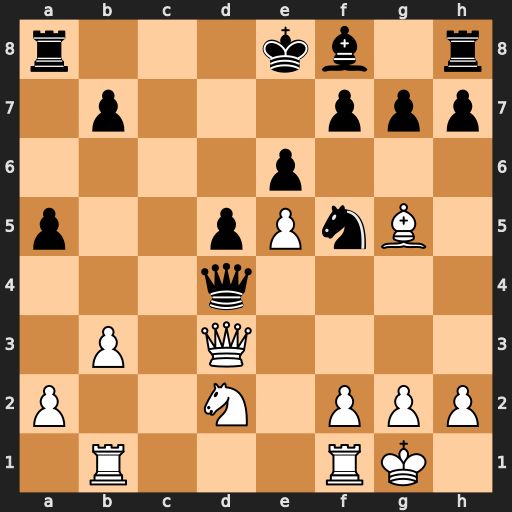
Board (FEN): r3kb1r/1p3ppp/4p3/p2pPnB1/3q4/1P1Q4/P2N1PPP/1R3RK1
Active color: w
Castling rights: kq
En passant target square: -
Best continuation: Qb5#